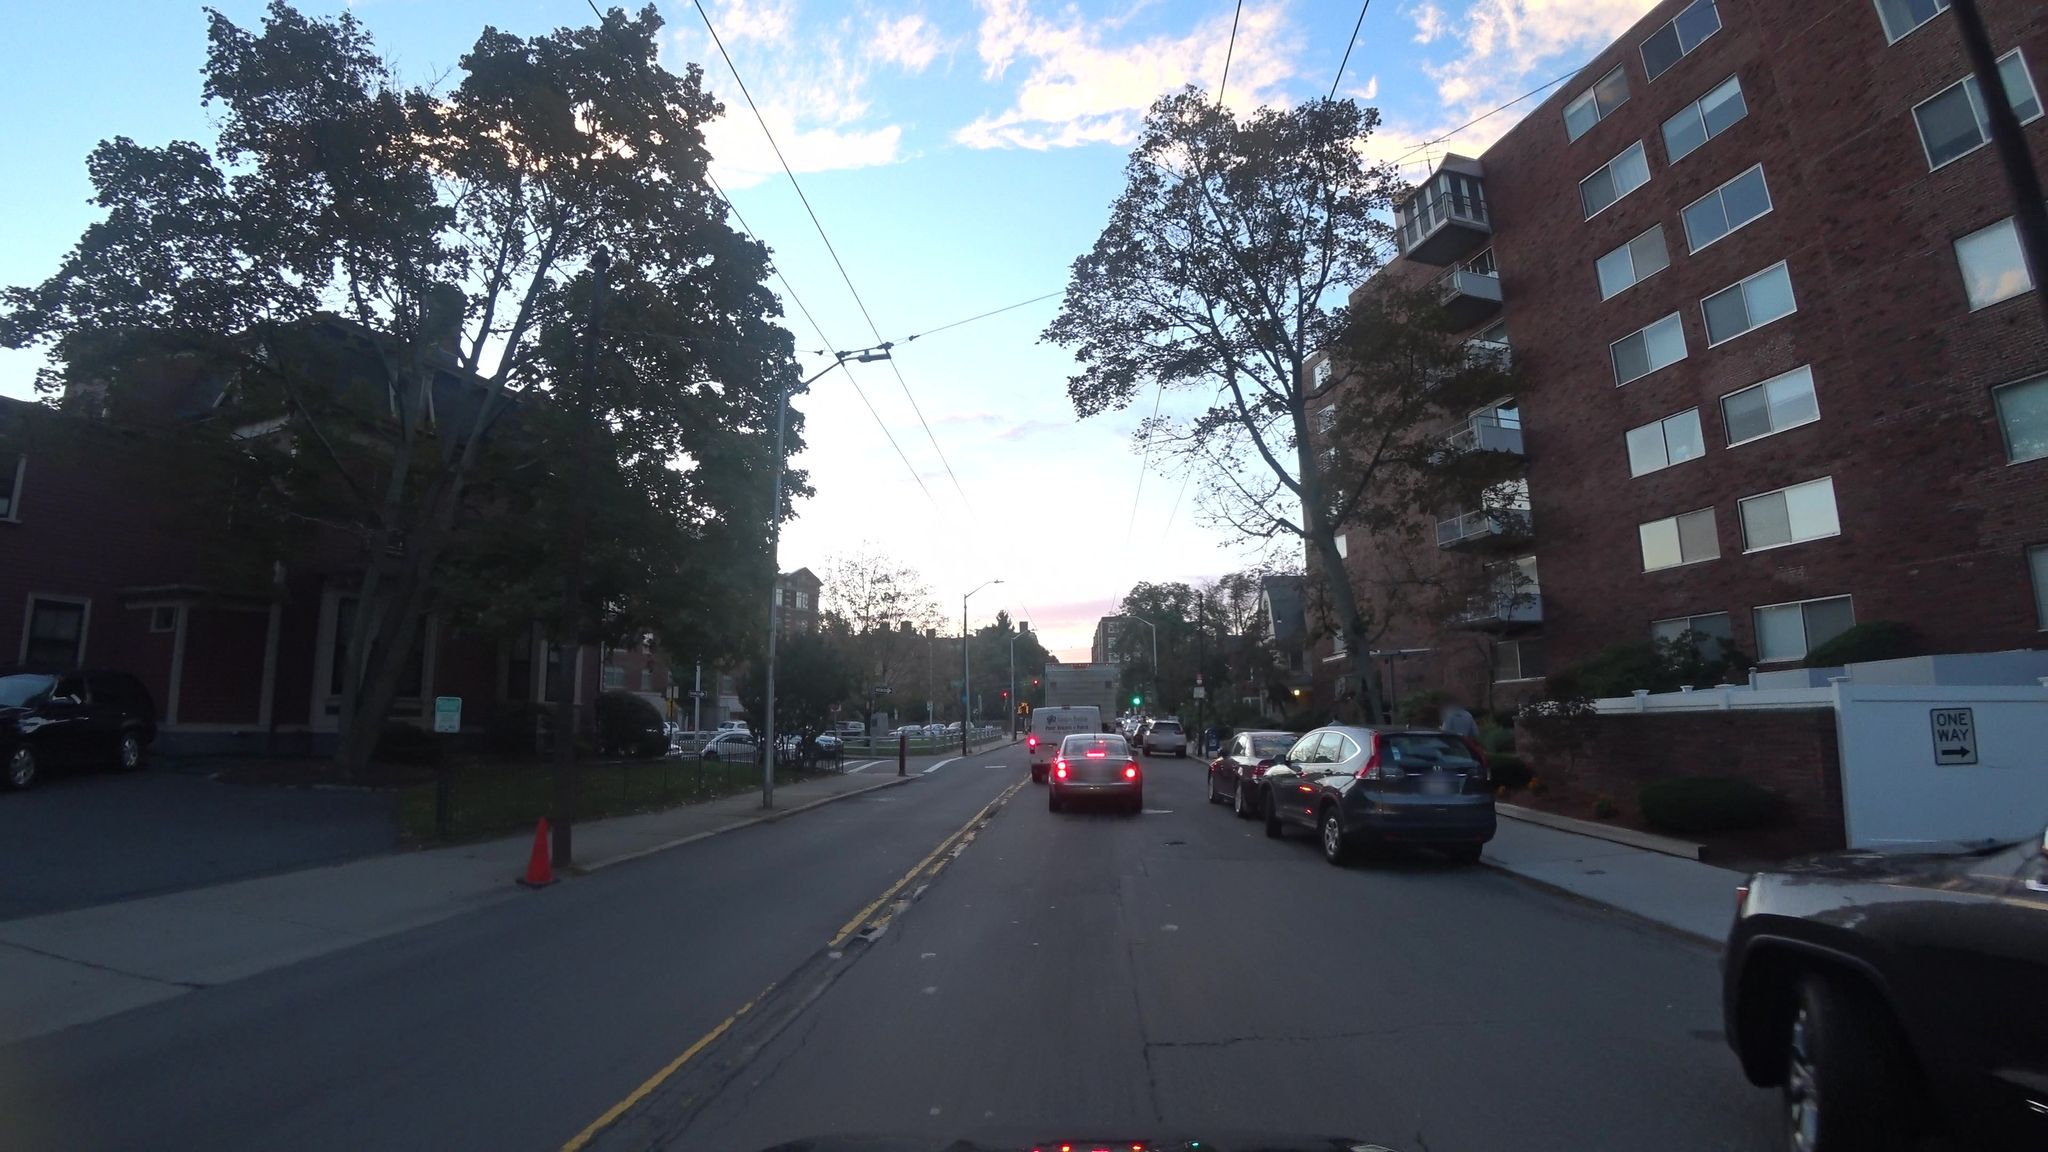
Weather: clear
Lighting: day
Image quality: good
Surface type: driving surface
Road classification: footway
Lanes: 2
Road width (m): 15.2
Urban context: urban centre
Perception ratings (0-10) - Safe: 3.91, Lively: 8.66, Beautiful: 6.27, Boring: 0.69, Depressing: 0.56, Wealthy: 6.62